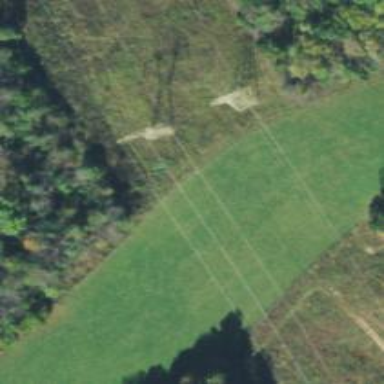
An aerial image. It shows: Lattice structure tower used for power transmission.